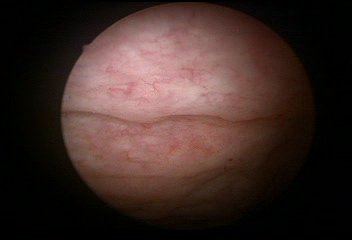
Modality: WLC
Class: Normal mucosa
Bladder cancer association: No